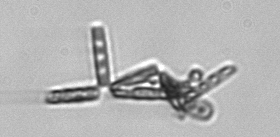
Label: Thalassionema